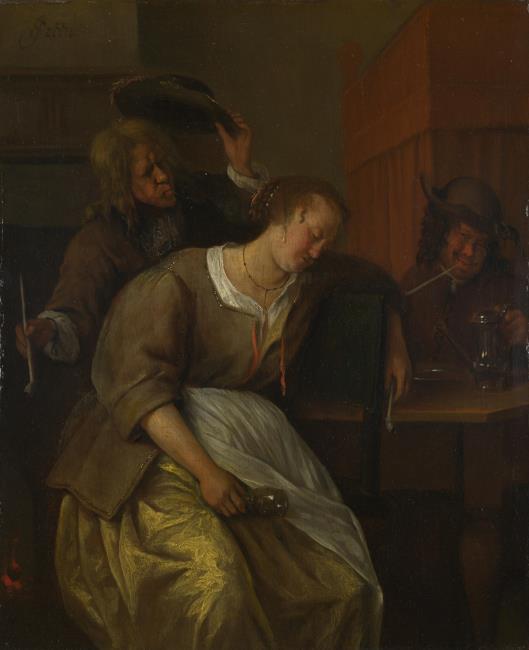
Title: Interior with a drunk woman and two men smoking
Artist: Jan Steen
Earliest date: 1664
Latest date: 1668
Genre: painting
Iconography: Tobacco
Keywords: genre, interior view, three human figures, sitting, standing (position), young woman, young man, medium-length hair (men's hairstyle), jabot, hat, sleeping, smoking (activity), drinking, Jan Steen jug, plate (general, dish), pipe, roemer, canopy bed, pewter (metalwork)